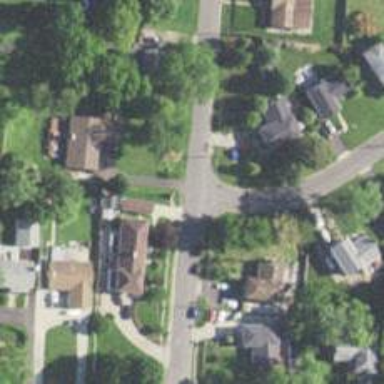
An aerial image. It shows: Smooth asphalt road in residential area.